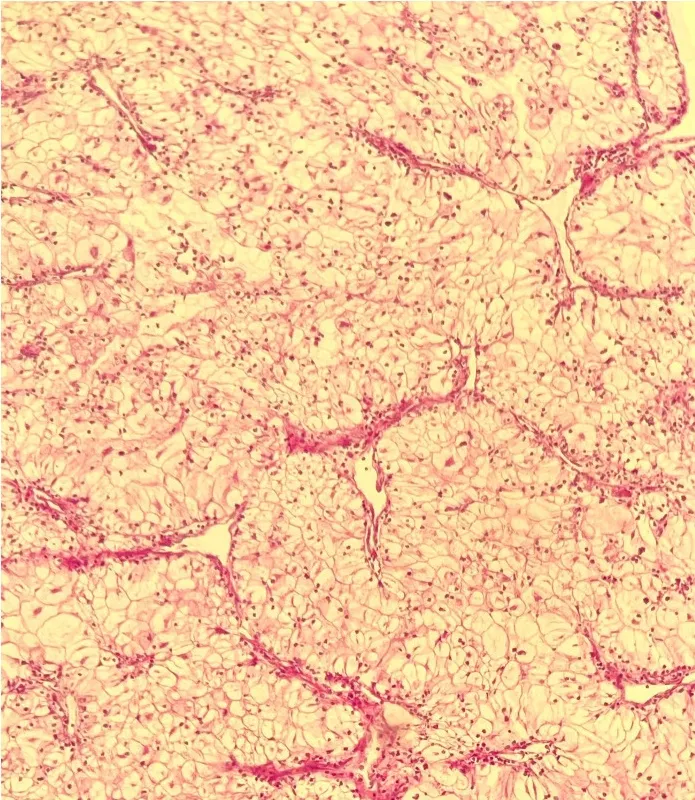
Biopsy of the right kidney tumor. H&E (x10): clear cell renal cell carcinoma, with WHO/ISUP histologic grade 3, and tumor pathologic stage of PT1b Nx Mx.
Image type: pathology (h&e)